Question: I have updated my saga data class by adding one more DateTime property and everything went to hell. The schema wasn't updated and I started to get exceptions on each saga message, but I had no important data there so I removed the table.
Since then, the saga data table is being created like this:

No fields from the Saga data class are present in the schema.
Here is my saga data class:
'''
public class ModuleAliveSagaData : ContainSagaData
{
[Unique]
public string ModuleId { get; set; }
public string Endpoint { get; set; }
public string Module { get; set; }
public DateTime LastCheck { get; set; }
public DateTime LastWarning { get; set; }
public bool Warning { get; set; }
public bool Error { get; set; }
}
'''
What's wrong there? Before I removed the saga data table, it was perfectly fine.
Update: I removed the second DateTime field from my data class, removed the table again and it started to work. Why could this be?
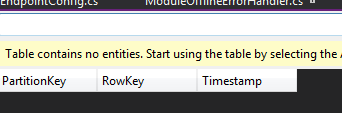
Answer: What exception did you get?
PS: Azure storage doesn't have a schema, so as long as you don't put any data into the datetime field, the field doesn't exist.
I assume that the exception occured because you had existing records in the table without the datetime property in it, while your datetime property requires data. Could you try with DateTime? property type?
PS: the azure saga persister doesn't support the [Unique] attribute either, if you need uniqueness on properties it's better to take a different persister